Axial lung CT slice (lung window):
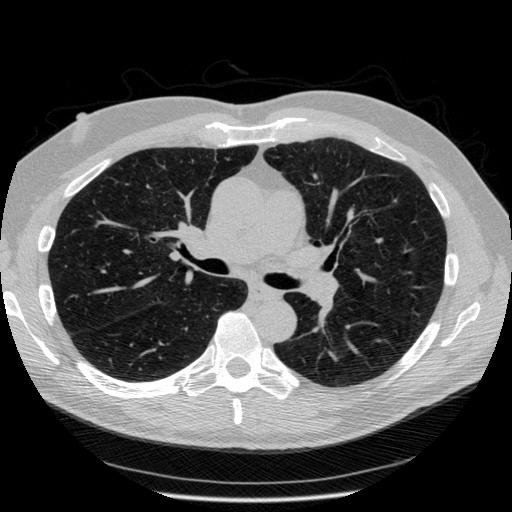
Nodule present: no